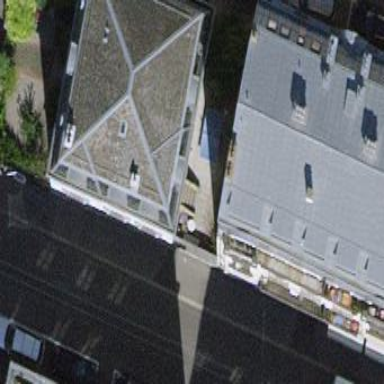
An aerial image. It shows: Image showing building with apartments.